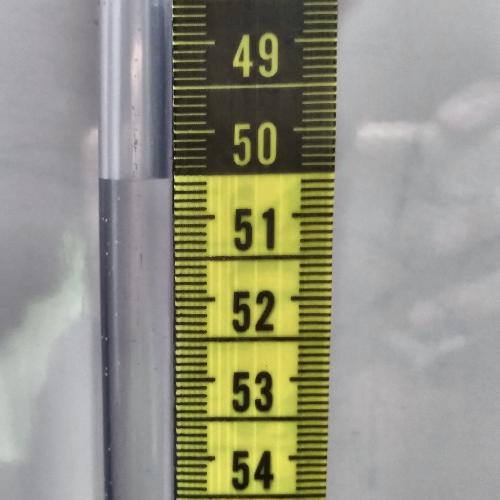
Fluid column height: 50.5 cm